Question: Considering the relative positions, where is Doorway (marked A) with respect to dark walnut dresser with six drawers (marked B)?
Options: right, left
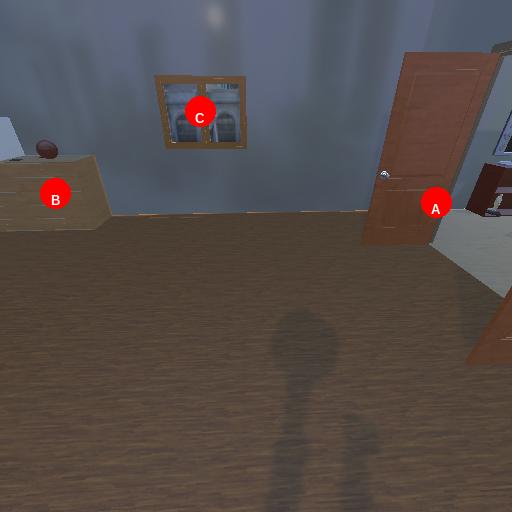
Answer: right